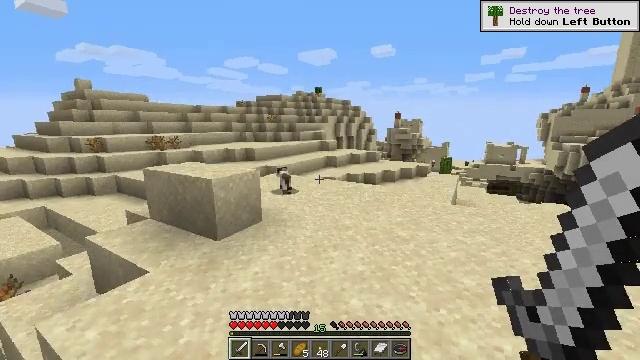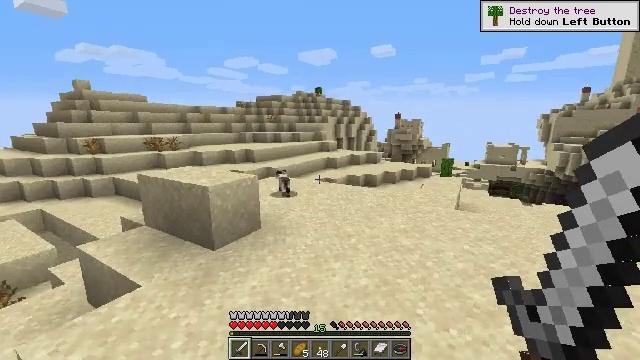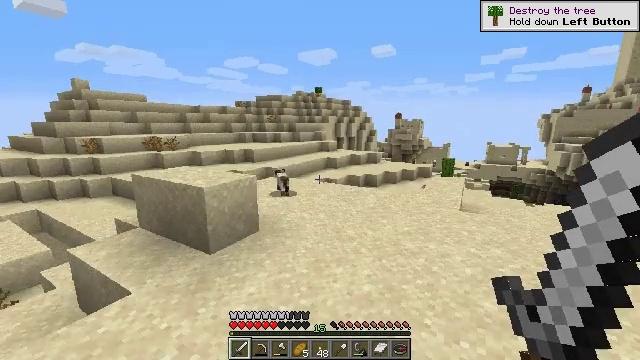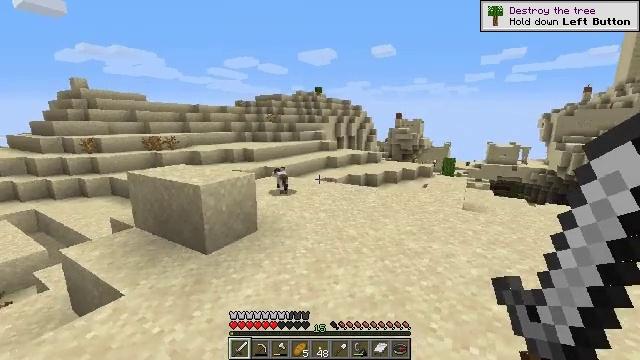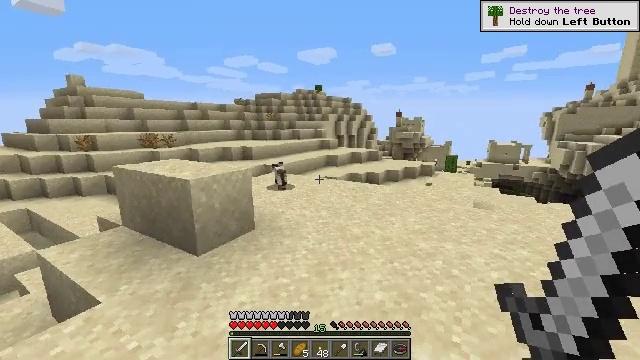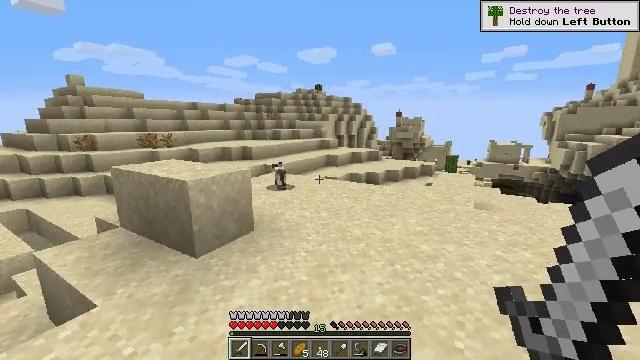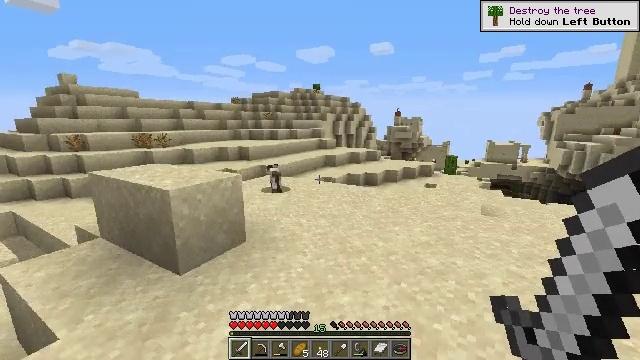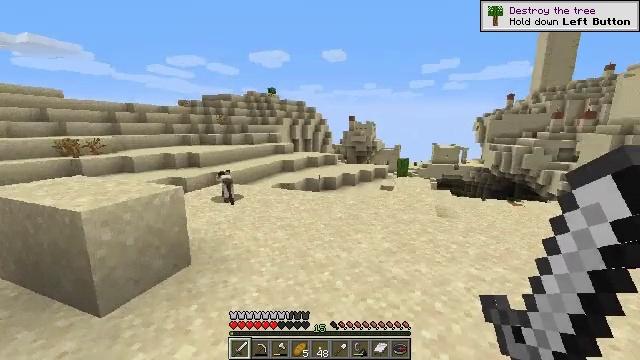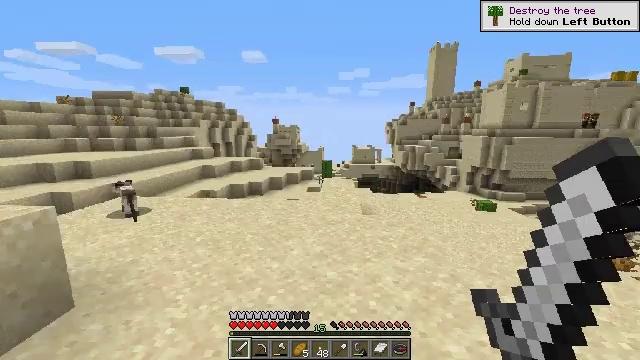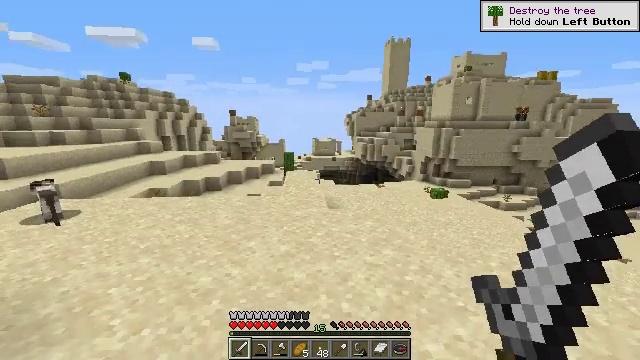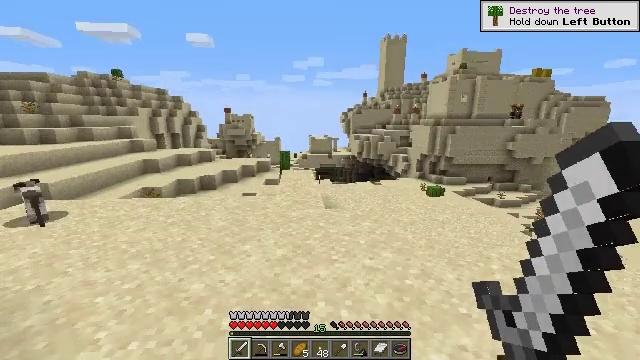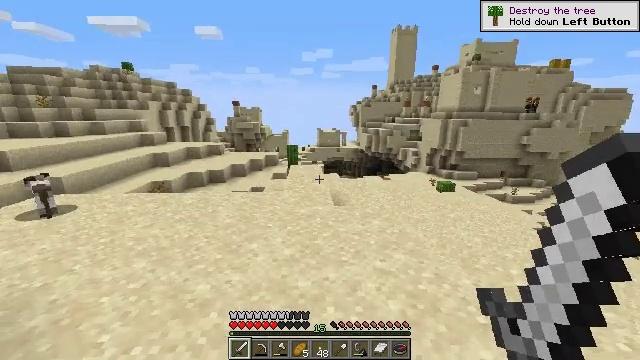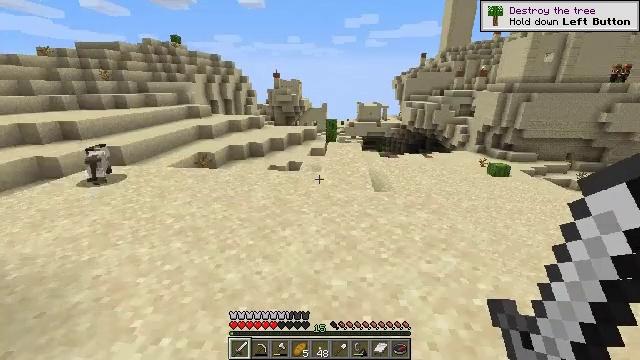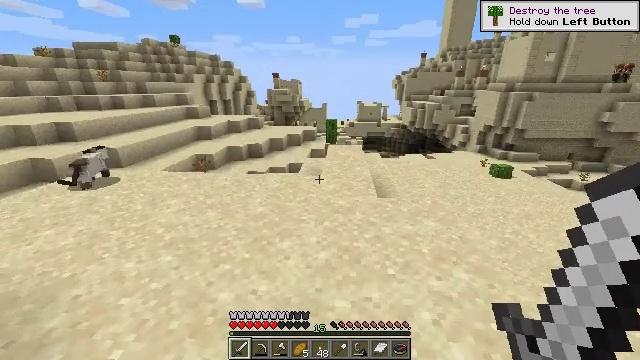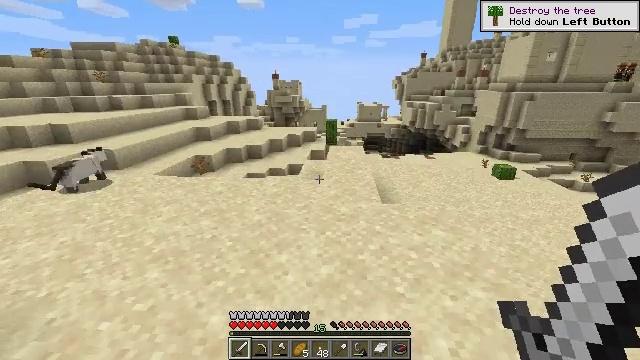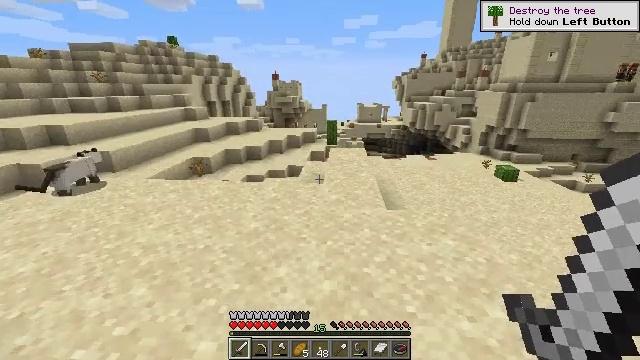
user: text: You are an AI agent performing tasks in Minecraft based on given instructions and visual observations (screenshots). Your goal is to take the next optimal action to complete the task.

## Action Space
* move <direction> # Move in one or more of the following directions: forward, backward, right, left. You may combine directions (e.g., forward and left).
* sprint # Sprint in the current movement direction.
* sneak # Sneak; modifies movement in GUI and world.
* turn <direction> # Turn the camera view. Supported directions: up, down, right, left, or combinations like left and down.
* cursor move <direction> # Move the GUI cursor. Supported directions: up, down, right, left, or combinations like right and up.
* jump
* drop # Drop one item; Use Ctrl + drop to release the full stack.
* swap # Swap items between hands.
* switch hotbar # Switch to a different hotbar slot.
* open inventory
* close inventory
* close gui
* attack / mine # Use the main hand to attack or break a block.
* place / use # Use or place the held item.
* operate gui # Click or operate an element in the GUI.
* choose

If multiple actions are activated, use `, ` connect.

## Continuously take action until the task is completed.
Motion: motion action
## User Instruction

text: Use hand or tool to break sea pickles.
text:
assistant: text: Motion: move forward
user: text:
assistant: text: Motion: move forward
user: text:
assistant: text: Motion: move forward
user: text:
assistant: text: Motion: move forward
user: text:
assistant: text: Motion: move forward
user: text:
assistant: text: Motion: move forward
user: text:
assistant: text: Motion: move forward, turn right
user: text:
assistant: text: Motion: move forward, turn right
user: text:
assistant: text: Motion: move forward, turn right and down
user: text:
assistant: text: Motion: move forward
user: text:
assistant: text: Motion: move forward, turn left and down
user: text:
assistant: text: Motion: move forward, turn left and down
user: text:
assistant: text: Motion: move forward
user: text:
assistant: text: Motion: move forward
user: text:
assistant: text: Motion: move forward
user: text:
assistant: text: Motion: move forward
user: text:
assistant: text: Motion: move forward
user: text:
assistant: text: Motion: move forward
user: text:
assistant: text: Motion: move forward
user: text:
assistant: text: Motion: move forward
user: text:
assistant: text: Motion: move forward
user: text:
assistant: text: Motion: move forward and move left, turn down
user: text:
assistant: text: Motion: move forward and move left, turn right and up
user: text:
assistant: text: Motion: move forward and move left, turn right and up
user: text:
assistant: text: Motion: move forward and move left, turn right
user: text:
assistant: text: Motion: move forward and move left
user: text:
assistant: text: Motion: move forward and move left
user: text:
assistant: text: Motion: move forward and move left
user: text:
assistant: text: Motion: move forward and move left
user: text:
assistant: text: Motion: move forward